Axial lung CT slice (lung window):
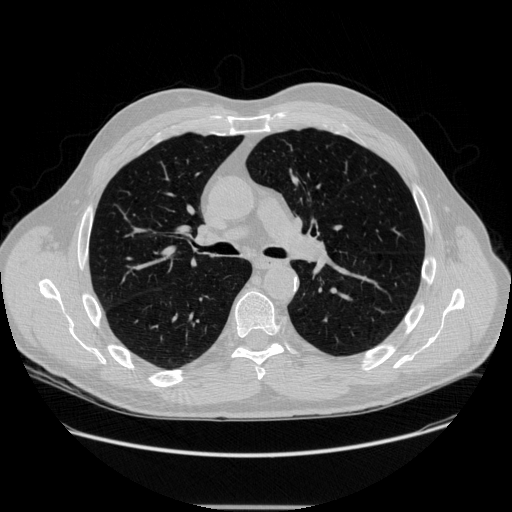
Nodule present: no